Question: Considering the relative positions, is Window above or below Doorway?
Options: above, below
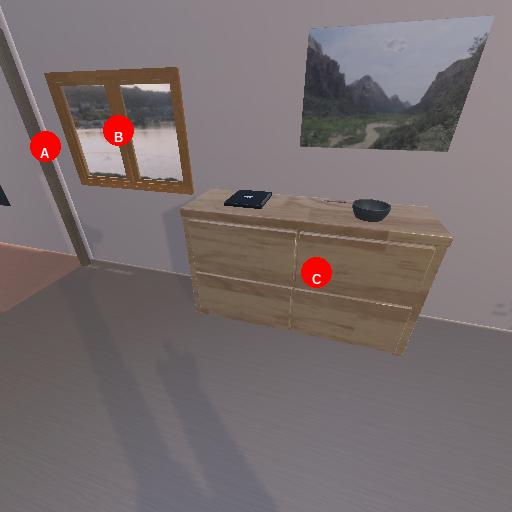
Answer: above